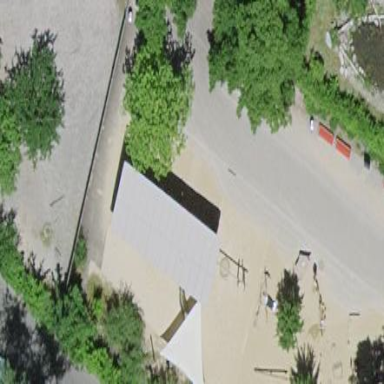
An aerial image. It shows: Playground with playhouse.